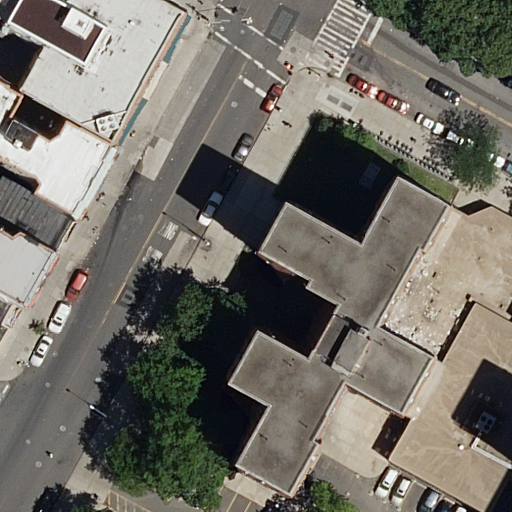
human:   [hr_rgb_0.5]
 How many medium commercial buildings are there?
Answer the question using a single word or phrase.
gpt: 0

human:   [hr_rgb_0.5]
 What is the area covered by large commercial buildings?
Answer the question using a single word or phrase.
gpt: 0m2

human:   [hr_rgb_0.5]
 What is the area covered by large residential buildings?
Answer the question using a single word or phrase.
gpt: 2415m2

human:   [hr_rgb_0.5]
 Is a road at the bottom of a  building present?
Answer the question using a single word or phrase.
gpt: yes

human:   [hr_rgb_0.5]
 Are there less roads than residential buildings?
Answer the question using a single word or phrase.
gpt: no

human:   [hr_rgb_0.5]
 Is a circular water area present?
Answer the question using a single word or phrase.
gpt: no

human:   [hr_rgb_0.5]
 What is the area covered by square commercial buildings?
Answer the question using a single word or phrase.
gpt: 0m2

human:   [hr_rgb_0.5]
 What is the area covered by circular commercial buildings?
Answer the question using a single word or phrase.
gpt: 0m2

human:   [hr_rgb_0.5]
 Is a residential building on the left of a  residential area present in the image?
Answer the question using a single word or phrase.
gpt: yes

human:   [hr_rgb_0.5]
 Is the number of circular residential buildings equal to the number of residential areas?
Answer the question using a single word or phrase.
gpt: no

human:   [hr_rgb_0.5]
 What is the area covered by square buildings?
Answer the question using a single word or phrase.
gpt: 0m2

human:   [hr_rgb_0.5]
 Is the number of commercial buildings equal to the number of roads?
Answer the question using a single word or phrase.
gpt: no

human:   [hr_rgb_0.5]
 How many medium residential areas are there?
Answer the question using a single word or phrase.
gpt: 0

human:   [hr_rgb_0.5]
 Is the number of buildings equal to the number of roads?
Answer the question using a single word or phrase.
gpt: no

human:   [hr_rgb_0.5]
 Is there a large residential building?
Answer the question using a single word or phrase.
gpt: yes

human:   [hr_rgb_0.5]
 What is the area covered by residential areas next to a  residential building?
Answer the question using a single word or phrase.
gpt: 10629m2

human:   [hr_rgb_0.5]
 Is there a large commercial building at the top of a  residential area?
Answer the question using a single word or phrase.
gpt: no

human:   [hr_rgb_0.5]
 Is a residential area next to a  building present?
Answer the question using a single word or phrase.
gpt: yes

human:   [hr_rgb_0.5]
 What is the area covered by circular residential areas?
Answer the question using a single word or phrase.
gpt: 0m2

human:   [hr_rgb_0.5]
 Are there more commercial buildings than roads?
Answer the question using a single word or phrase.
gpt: no

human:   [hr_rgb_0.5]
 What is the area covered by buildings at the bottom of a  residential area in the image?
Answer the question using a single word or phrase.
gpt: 3065m2

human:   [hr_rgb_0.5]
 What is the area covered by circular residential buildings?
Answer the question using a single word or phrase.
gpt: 0m2

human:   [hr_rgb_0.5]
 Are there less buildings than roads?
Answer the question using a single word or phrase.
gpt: yes

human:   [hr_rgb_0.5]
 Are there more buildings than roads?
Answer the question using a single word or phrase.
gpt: no

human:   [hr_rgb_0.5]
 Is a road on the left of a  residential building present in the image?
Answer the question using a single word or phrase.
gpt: yes

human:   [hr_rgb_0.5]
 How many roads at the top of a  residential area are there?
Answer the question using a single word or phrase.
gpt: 11

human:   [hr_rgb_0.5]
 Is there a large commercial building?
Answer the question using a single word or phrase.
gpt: no

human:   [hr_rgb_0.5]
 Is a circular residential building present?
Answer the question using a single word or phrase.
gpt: no

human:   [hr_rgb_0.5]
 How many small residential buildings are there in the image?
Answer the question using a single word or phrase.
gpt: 2

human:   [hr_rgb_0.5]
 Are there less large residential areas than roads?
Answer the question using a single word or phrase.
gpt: yes

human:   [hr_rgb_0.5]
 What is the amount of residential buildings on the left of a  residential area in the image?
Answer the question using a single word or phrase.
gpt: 7

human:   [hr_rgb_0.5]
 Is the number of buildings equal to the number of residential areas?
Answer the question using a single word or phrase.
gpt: no

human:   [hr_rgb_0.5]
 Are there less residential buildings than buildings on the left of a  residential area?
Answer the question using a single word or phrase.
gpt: no

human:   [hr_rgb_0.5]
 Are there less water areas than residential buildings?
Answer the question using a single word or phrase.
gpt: yes

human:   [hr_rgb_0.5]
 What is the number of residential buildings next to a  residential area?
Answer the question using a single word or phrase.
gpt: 7

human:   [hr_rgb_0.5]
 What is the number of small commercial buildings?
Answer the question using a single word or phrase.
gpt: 0